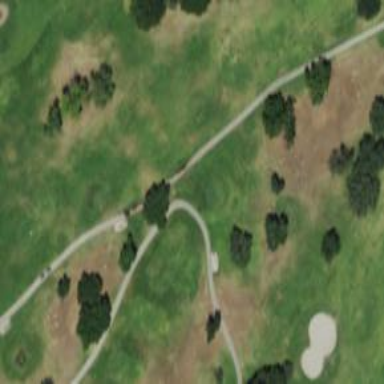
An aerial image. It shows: Golf tee.